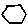
Label: hexagon